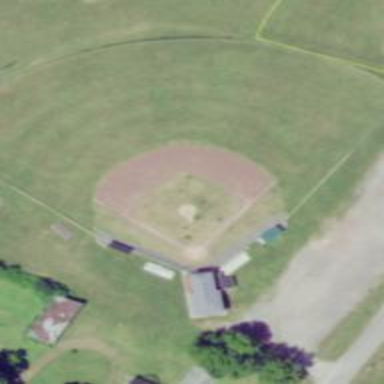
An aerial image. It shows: Baseball pitch for leisure land activities.